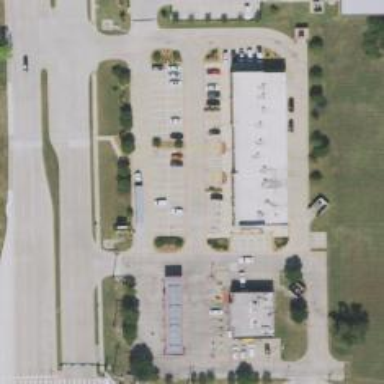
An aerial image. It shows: Veterinary facility.